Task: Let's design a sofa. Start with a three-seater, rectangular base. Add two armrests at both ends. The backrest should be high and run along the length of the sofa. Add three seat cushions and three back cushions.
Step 124:
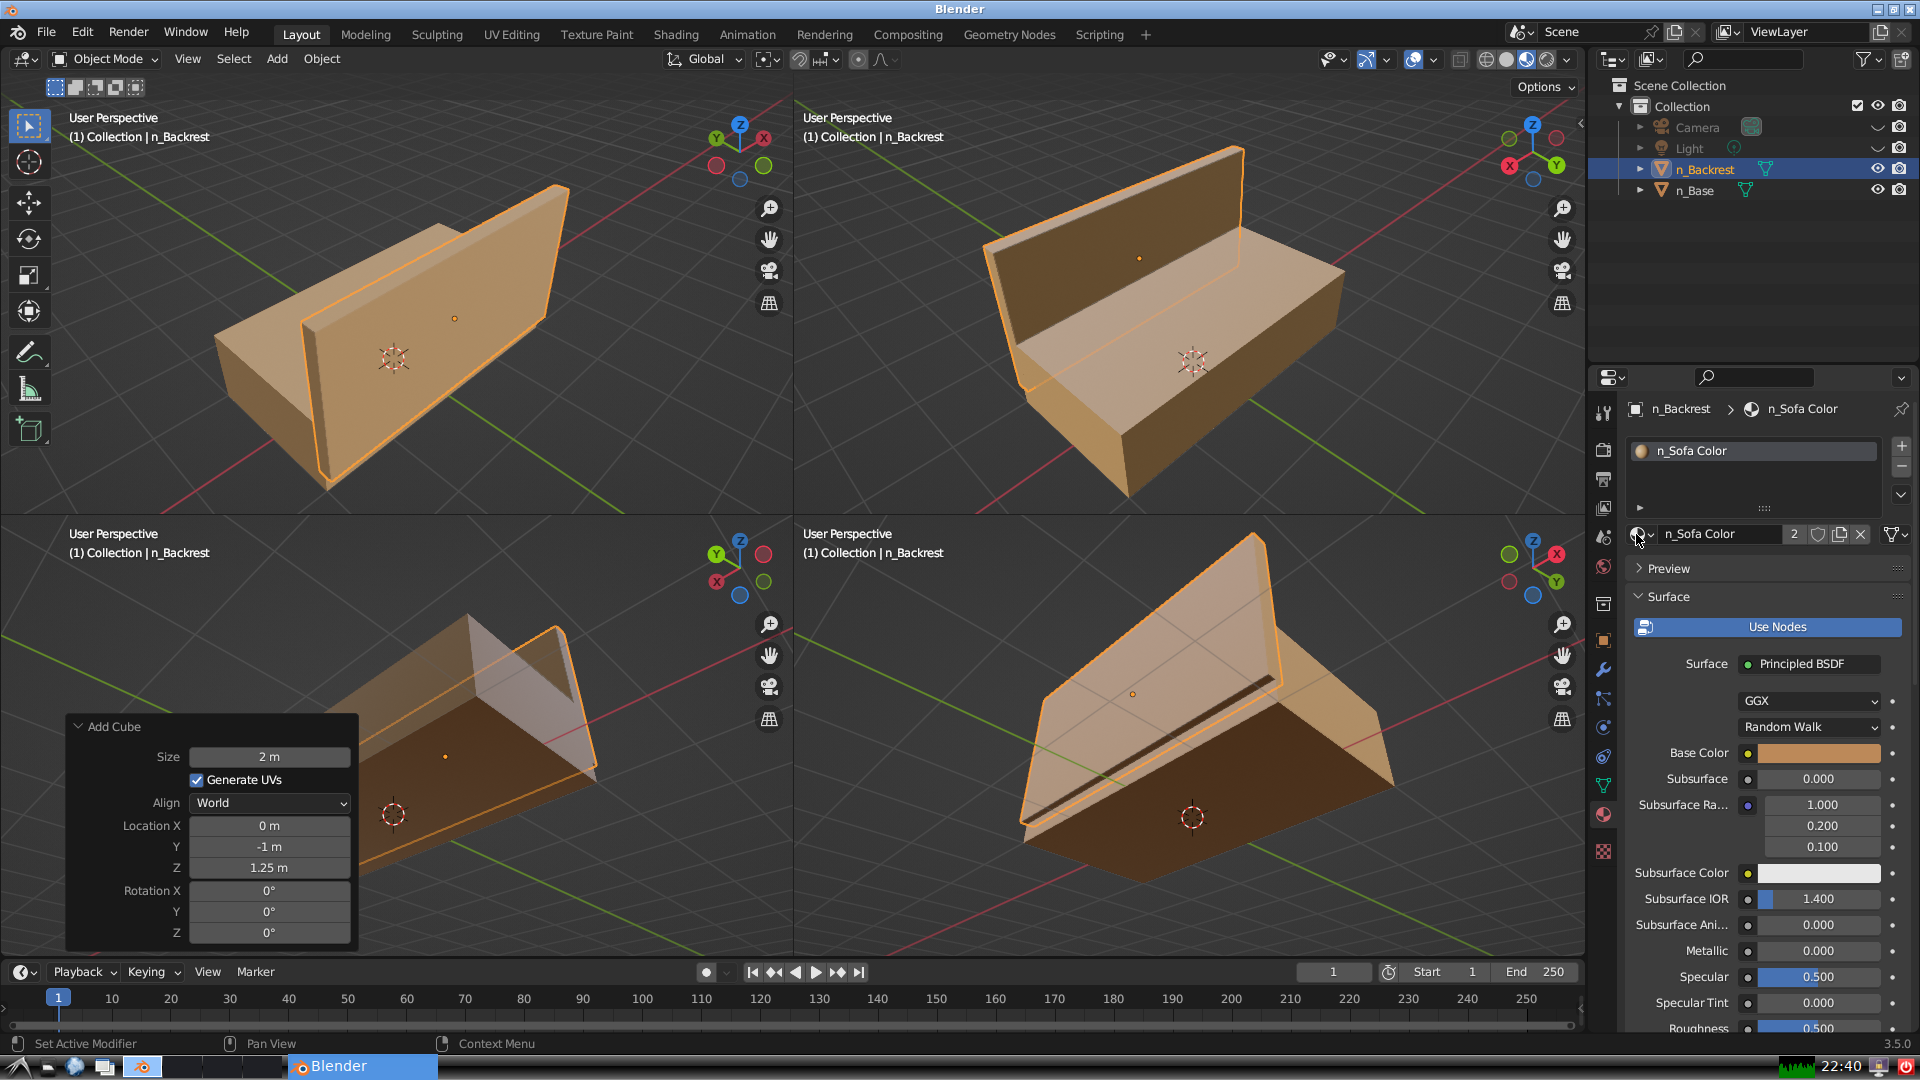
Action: {"mouse_move": [278, 58]}